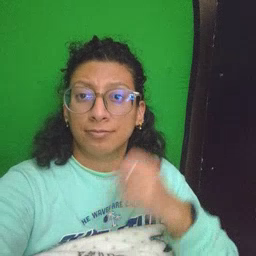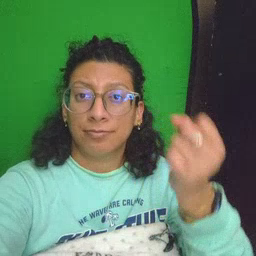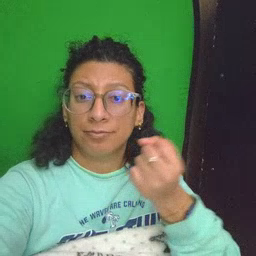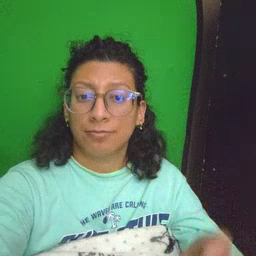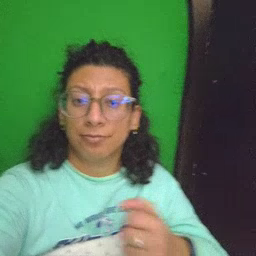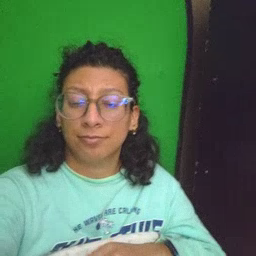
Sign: drawer